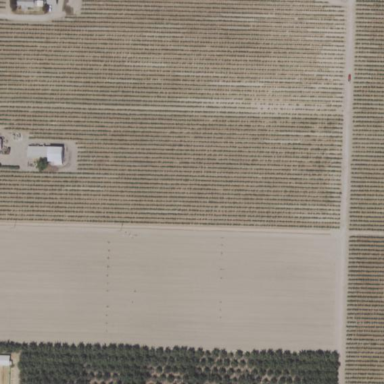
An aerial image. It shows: Vineyard.